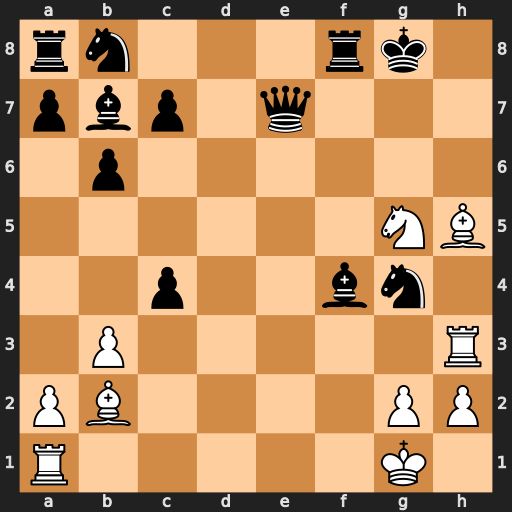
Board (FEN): rn3rk1/pbp1q3/1p6/6NB/2p2bn1/1P5R/PB4PP/R5K1
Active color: w
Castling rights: -
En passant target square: -
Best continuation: Bf7+ Qxf7 Rh8#